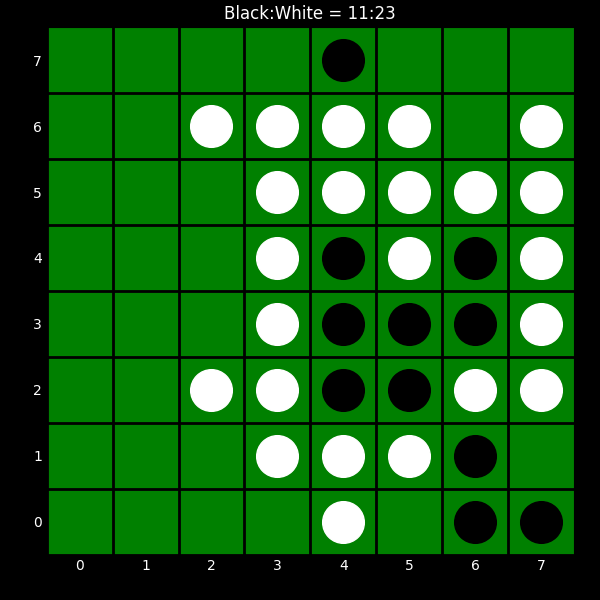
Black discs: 11
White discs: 23